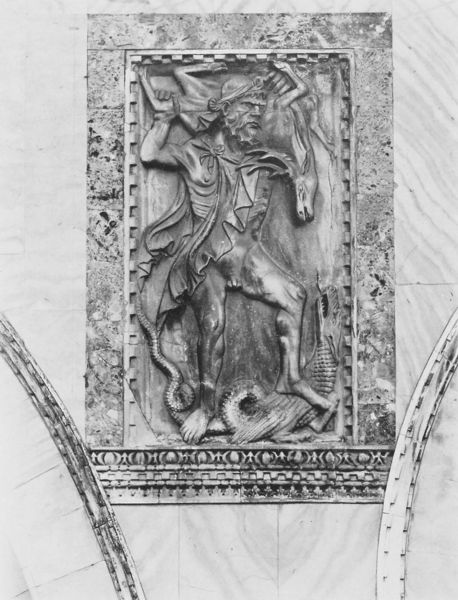
Titel: S. Marco in Venedig
Standort: Venedig, S. Marco (EU - I - Venetien)
Schlagwörter: akt, kampf, mann, nackt, umhang, hut, kleid, marmor, säule, haus, tiere, tuch, ornament, bart, wand, rahmen, stein, innenraum, schulter, relief, rahmung, bogen, fassade, rundbogen, wild, tafel, detail, kraft, dekor, geschlecht, foto, bögen, penis, schlange, sieg, fisch, erlegt, hirsch, jäger, reh, teufel, krieger, rechteckig, krokodil, antikisierend, geweih, bock, herkules, ungeheuer, eierstab, bau, satan, drachen, drache, monster, bauwerk, hoden, bestie, krkodil, targen